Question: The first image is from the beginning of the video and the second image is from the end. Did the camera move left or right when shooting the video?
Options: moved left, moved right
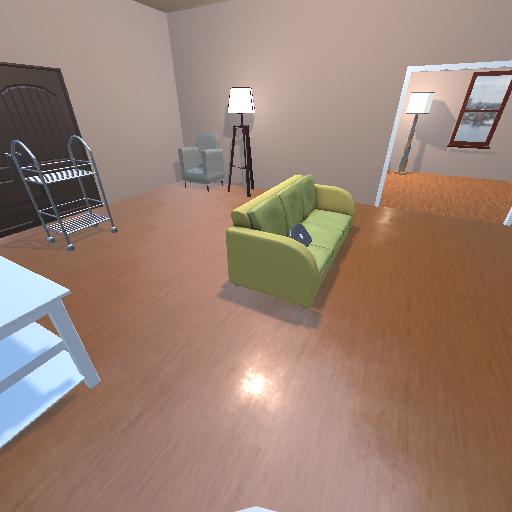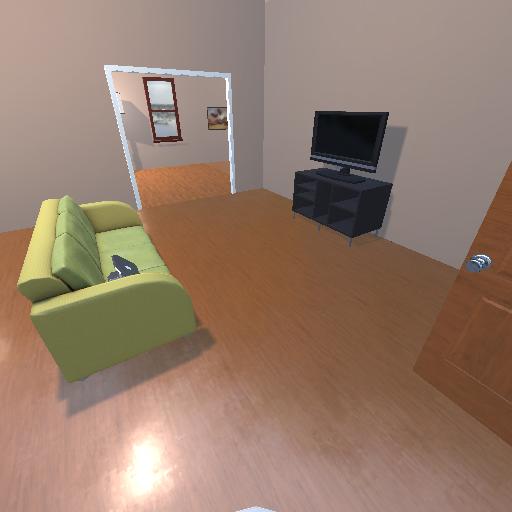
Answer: moved left